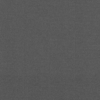
Label: dusty